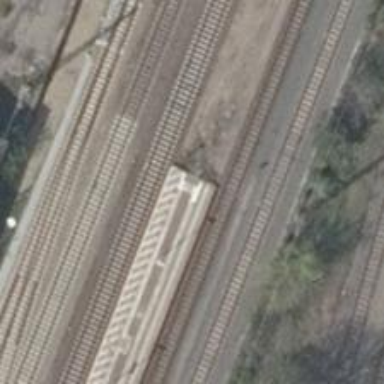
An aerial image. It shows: Close-up of railway platform edge.